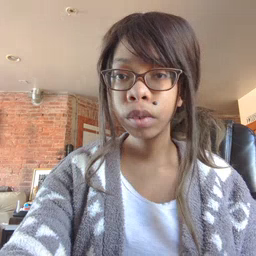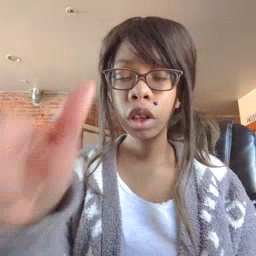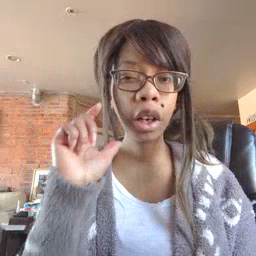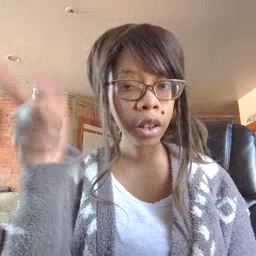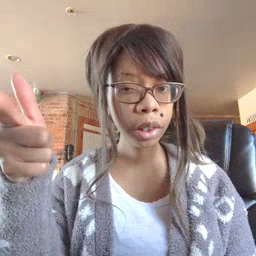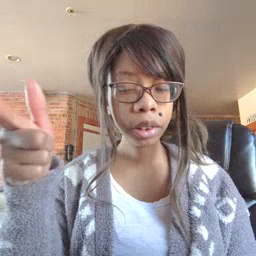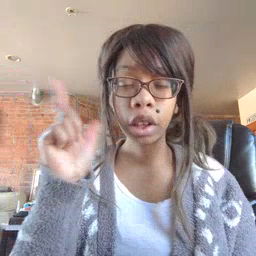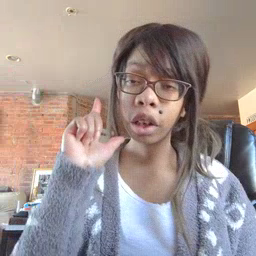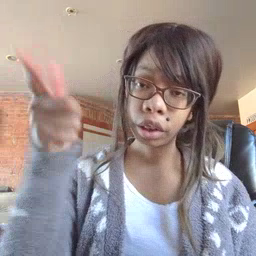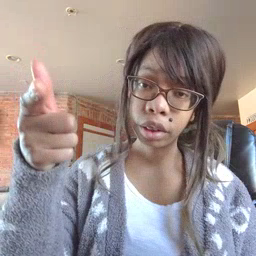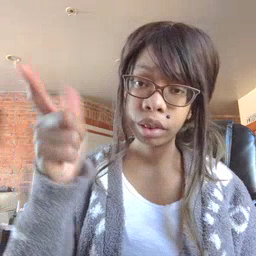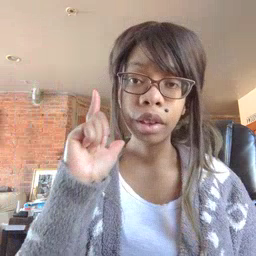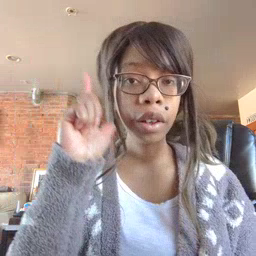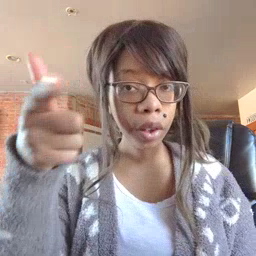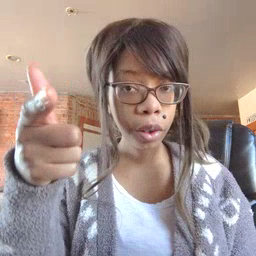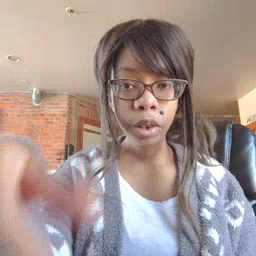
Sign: later